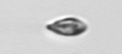
Label: Cryptophyta